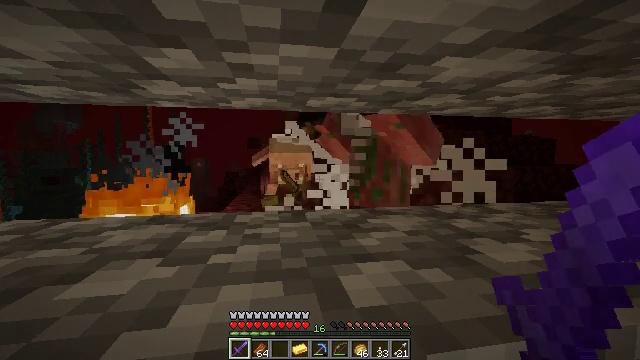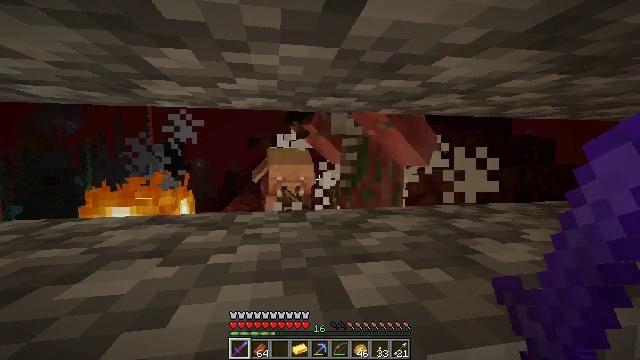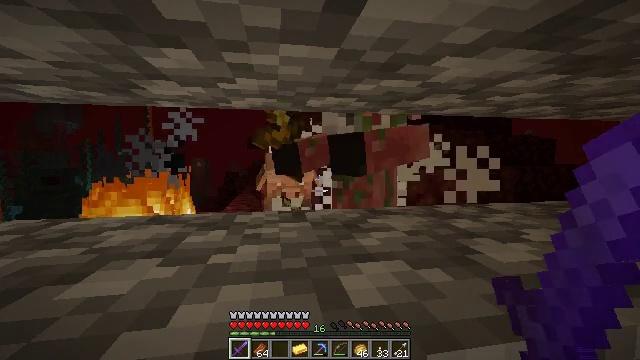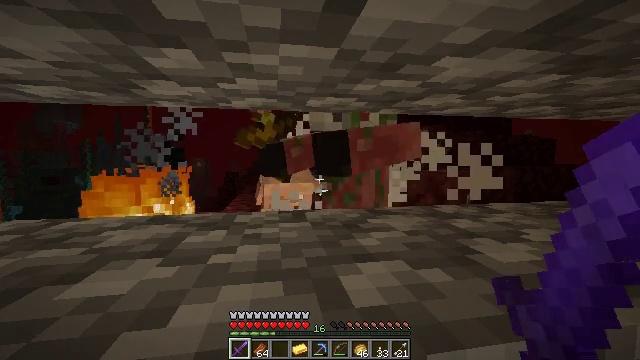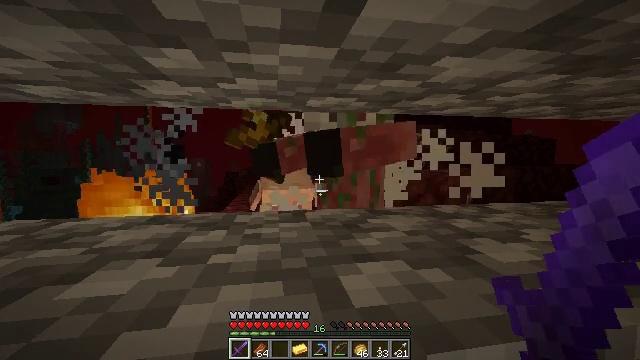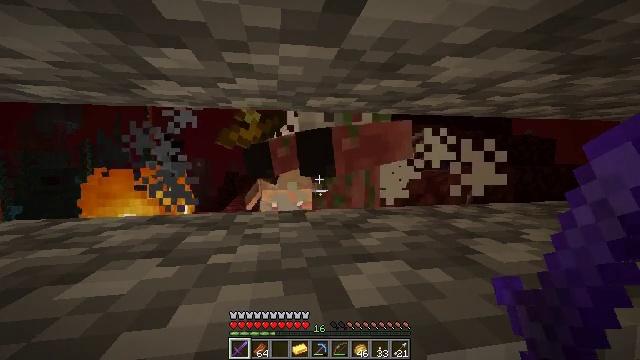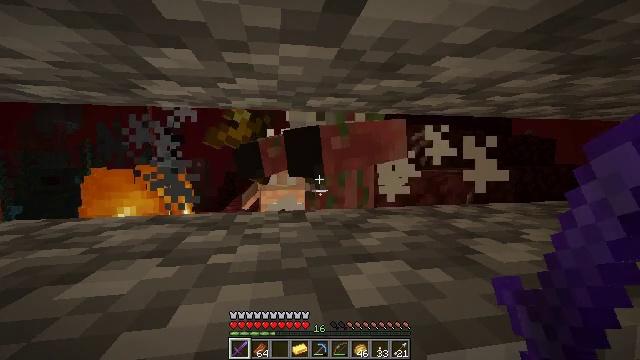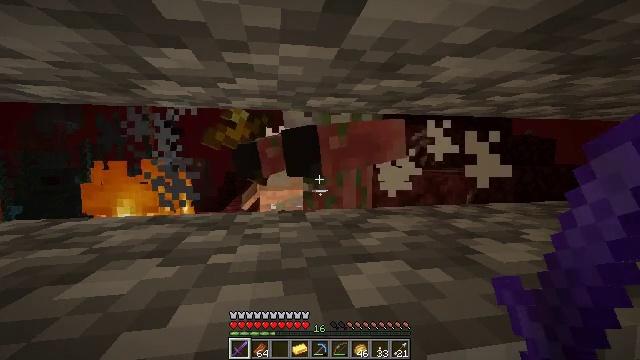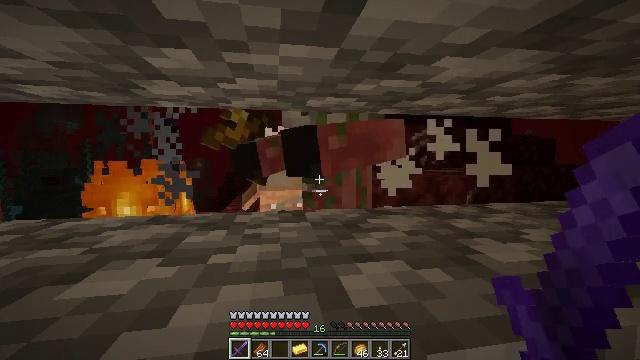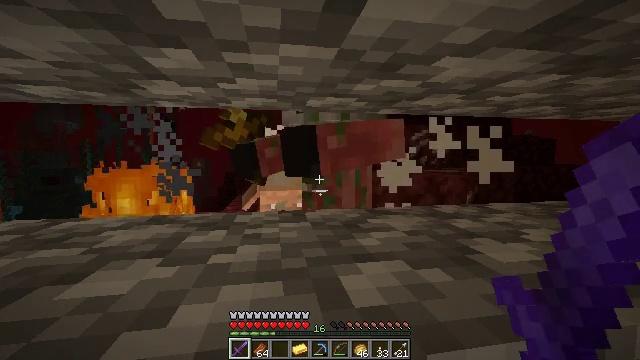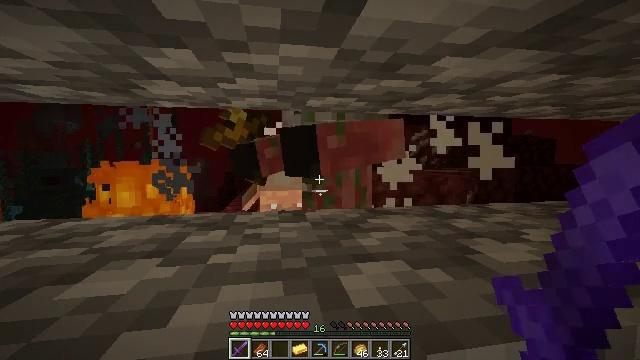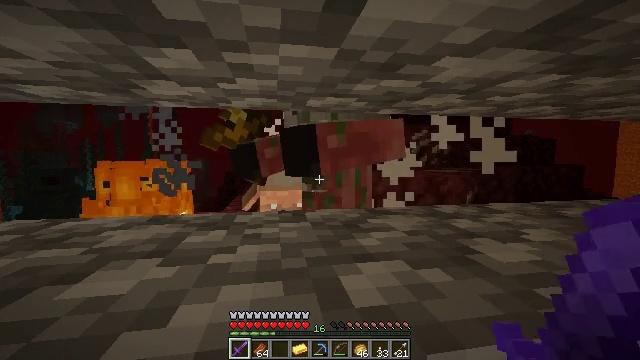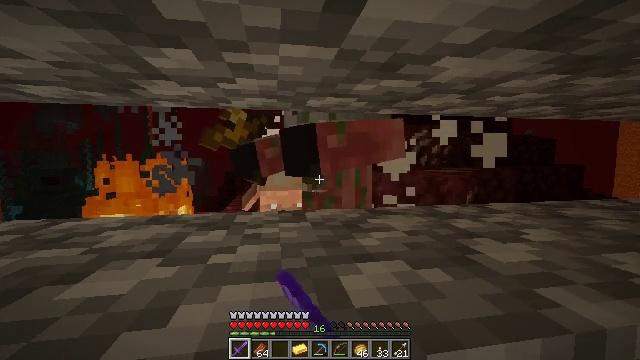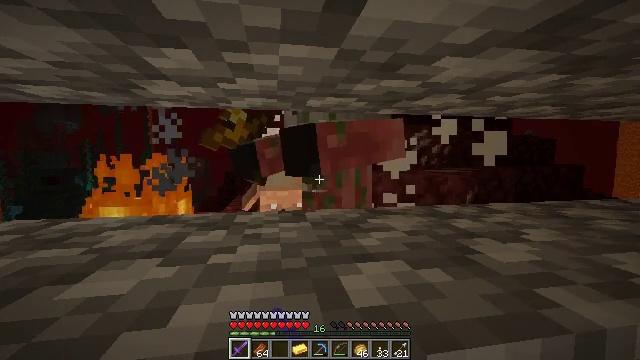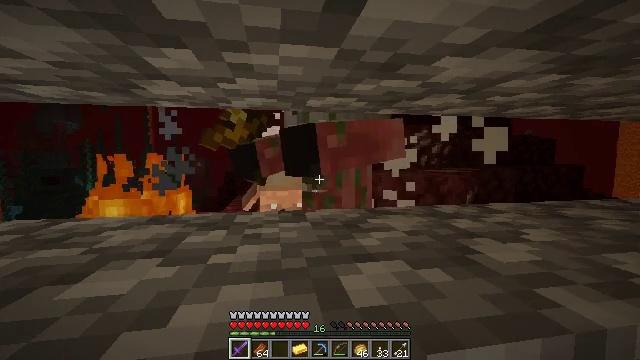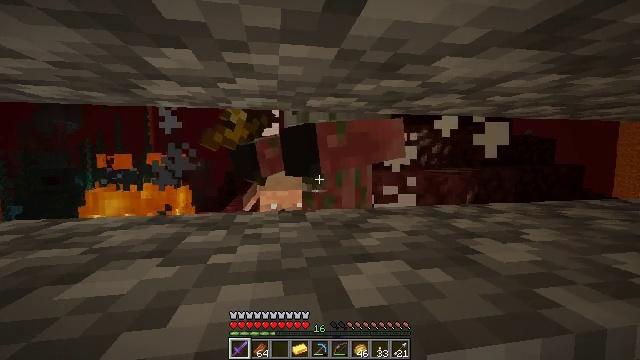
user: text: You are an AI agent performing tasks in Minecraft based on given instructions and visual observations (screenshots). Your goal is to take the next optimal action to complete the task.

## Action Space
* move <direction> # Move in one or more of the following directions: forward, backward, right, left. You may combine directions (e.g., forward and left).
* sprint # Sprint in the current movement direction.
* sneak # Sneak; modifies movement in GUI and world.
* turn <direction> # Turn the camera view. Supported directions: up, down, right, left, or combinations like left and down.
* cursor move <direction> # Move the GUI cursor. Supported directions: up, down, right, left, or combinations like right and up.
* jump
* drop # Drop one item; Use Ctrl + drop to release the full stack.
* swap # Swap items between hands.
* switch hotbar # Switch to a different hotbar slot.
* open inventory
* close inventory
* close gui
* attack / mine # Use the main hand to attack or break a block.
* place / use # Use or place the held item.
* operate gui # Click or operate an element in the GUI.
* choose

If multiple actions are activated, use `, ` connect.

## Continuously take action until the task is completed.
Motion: motion action
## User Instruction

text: Kill a zombified piglin.
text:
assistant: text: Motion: no_op
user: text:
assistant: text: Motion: no_op
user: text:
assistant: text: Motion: no_op
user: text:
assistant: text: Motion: no_op
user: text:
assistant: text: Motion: no_op
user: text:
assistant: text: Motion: no_op
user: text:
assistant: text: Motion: no_op
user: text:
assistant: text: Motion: no_op
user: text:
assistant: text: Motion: no_op
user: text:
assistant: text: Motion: no_op
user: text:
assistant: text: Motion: attack / mine
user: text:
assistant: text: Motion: attack / mine
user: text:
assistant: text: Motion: no_op
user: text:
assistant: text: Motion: no_op
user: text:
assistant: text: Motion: no_op
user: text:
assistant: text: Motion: no_op
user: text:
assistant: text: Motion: no_op